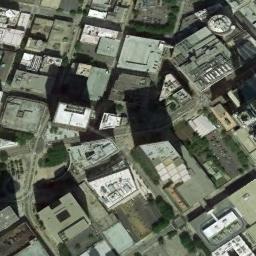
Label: commercial_area